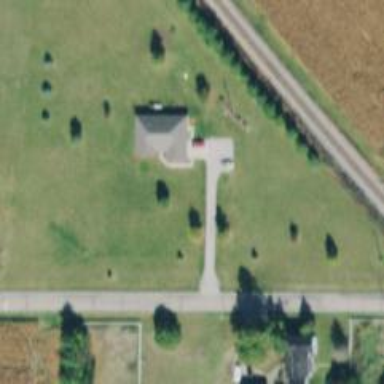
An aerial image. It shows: Driveway leading to service road.